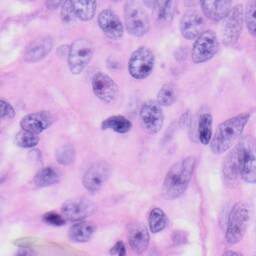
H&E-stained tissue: Skin